Question: I am new to objective-c. I've already made authorization window, using AFNetworking sent a POST request to the server.
How can I make saving the login and password if the user wants. What would you every time a program is loaded, the user needs to press enter.
What tool make this is?
Here is the screenshot :

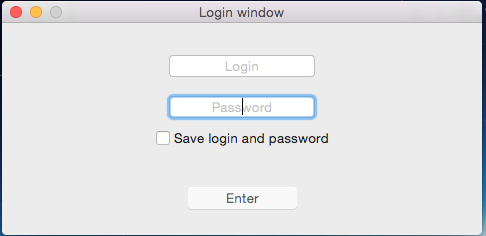
Answer: is a good way to store private data like password and username. Search google as "Using Keychain to Store Username and Password"